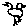
Label: bird